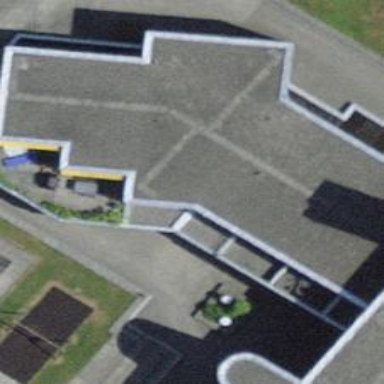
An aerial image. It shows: Path made of paving stones.